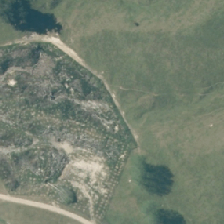
Land cover: harvested_forest